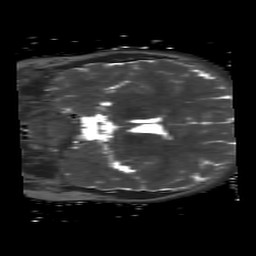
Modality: T2map
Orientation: coronal
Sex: female
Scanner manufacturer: siemens
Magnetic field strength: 3 T
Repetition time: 4 s